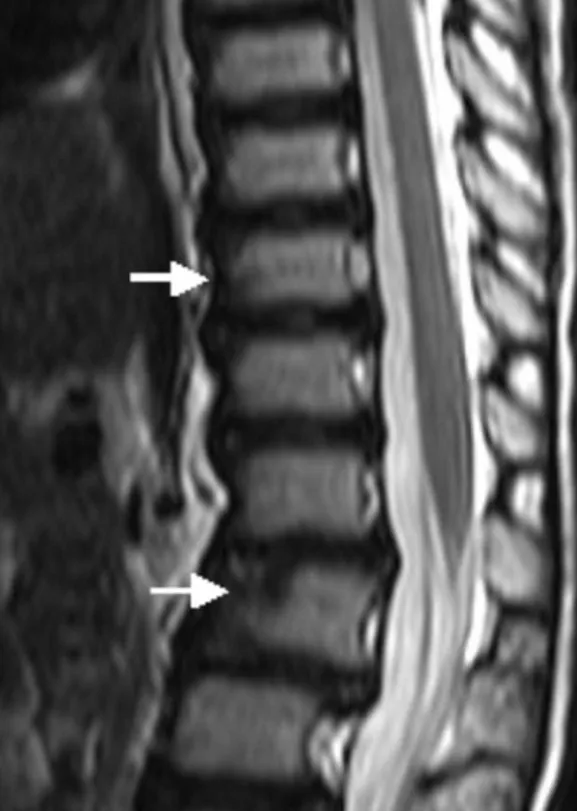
Sagittal MRI imaging of the spine showed platyspondyly associated with anterior clefting of the 12 Th thoracic vertebra (arrow) and hook-like deformity of the 5 Th lumbar vertebra (fig 4).
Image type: radiology (mri)